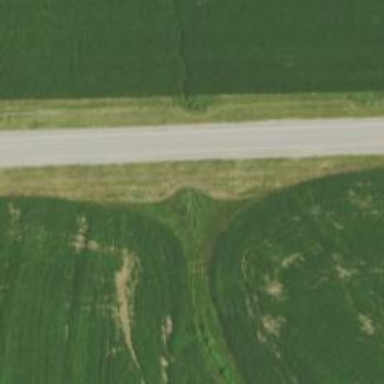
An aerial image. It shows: Culvert tunnel.